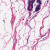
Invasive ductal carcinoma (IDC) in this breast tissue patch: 0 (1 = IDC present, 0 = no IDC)